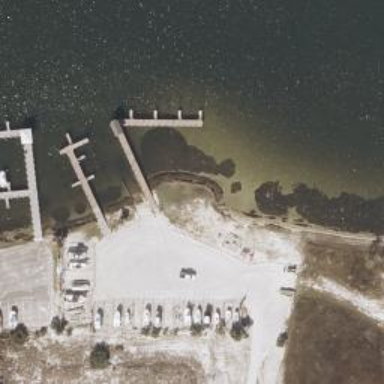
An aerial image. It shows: Slipway on leisure land.